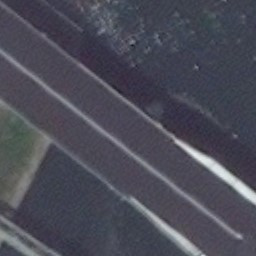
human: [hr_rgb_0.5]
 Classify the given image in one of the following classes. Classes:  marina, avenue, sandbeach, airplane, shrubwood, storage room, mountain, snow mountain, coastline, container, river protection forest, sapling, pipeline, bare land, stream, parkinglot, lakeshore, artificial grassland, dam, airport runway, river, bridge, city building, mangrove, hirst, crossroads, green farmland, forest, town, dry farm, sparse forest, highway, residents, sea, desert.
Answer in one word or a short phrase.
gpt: bridge